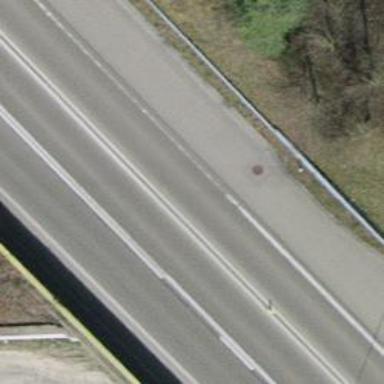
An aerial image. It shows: Trunk link highway with asphalt surface.